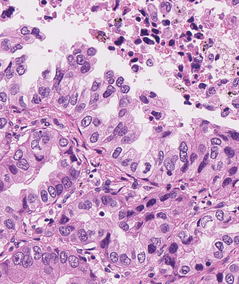
Tumor epithelial tissue: yes
Tumor-associated stroma tissue: yes
Normal tissue: no